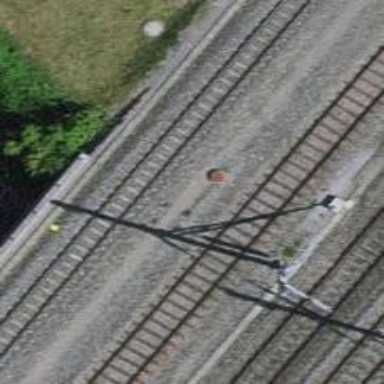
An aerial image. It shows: Narrow-gauge railway with single track. The railway is electrified with contact line.